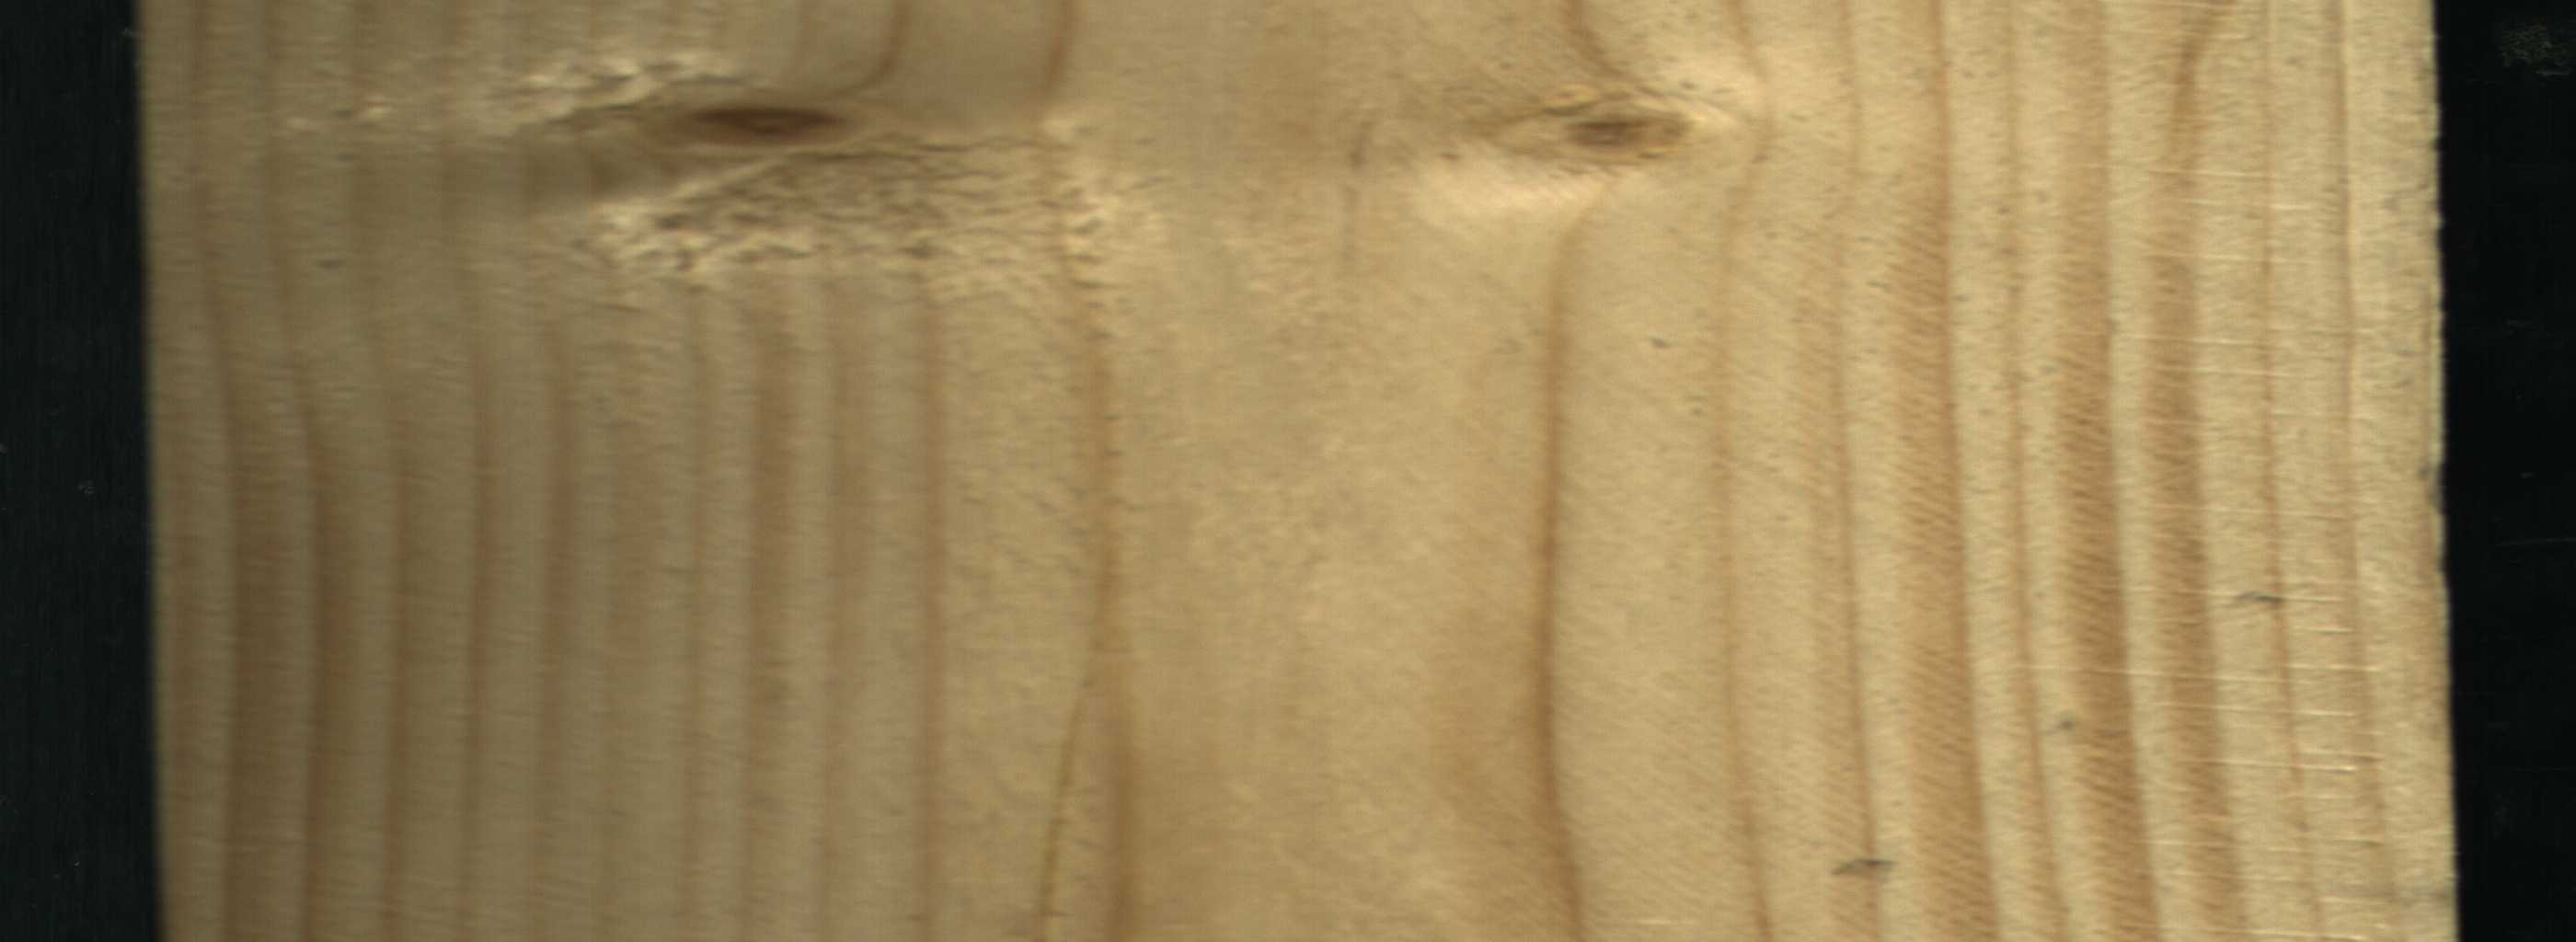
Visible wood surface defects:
Live_Knot
Live_Knot